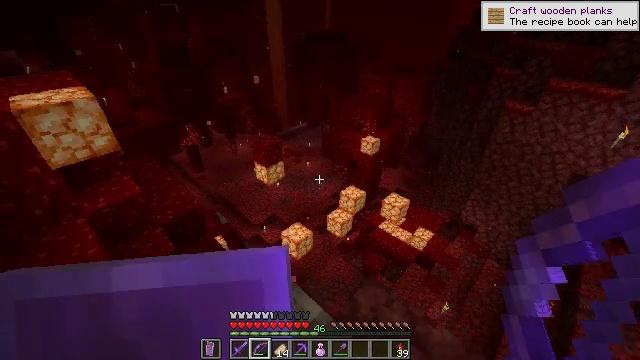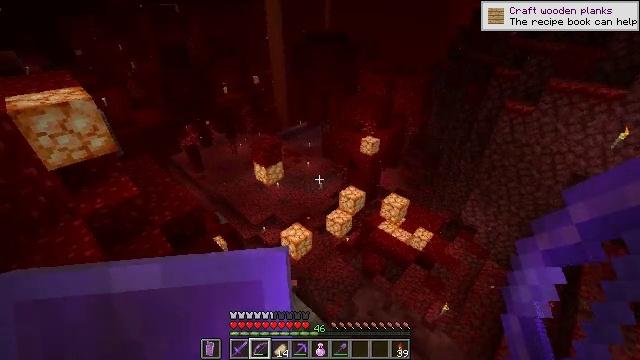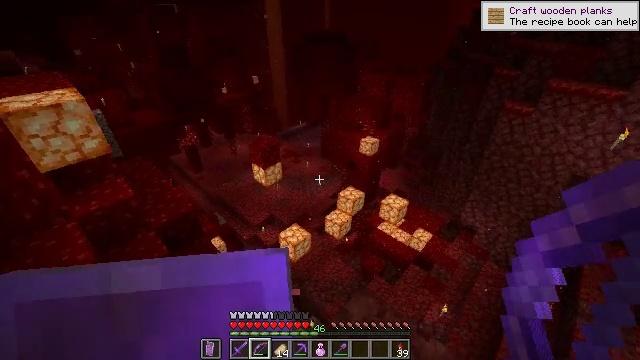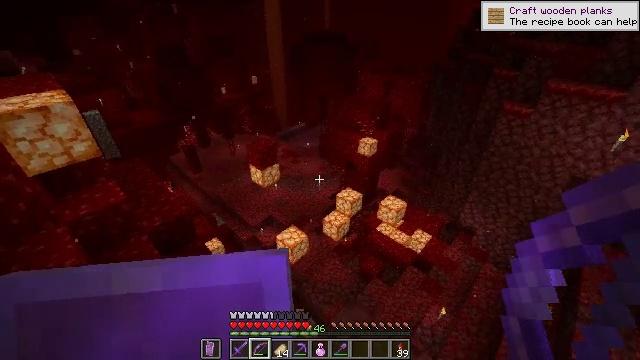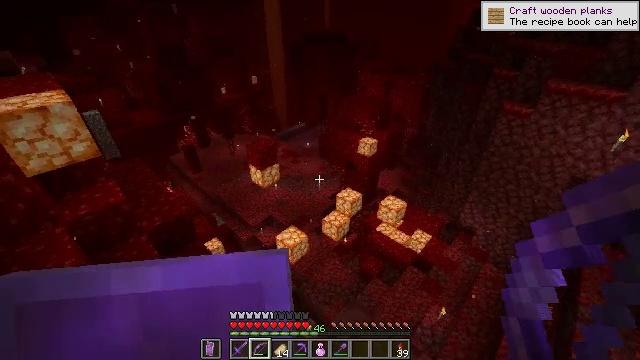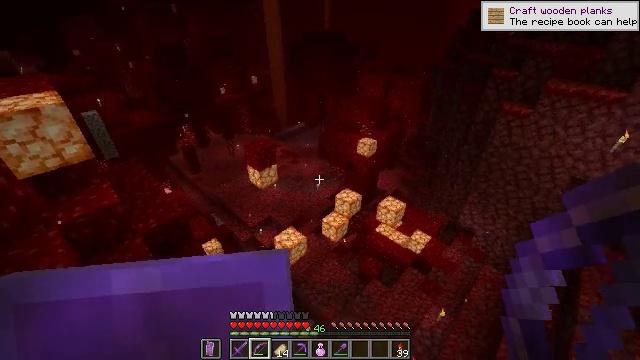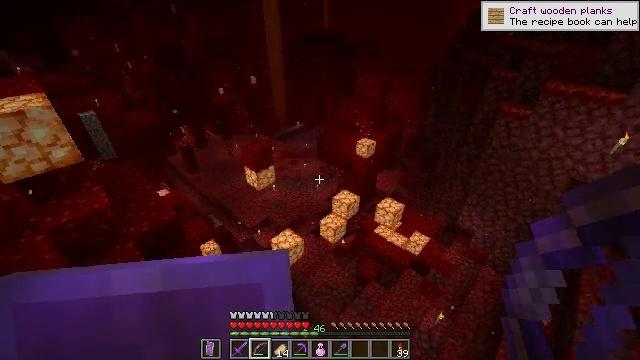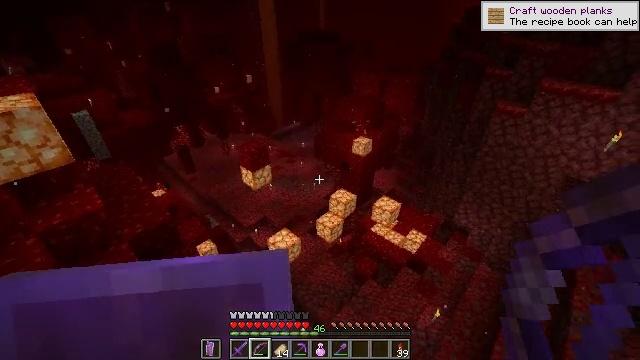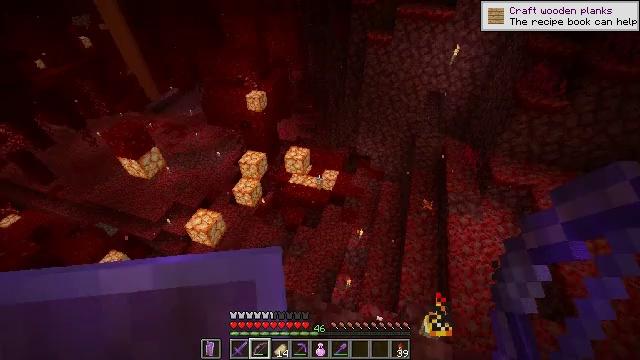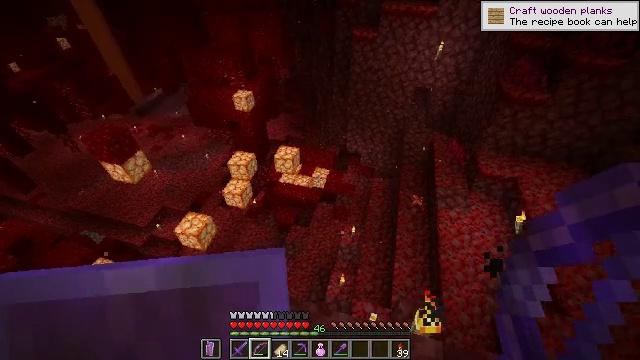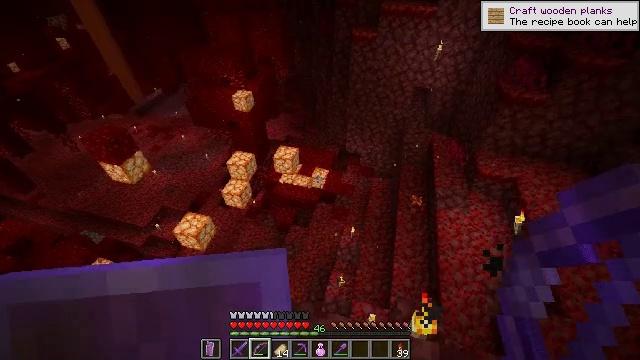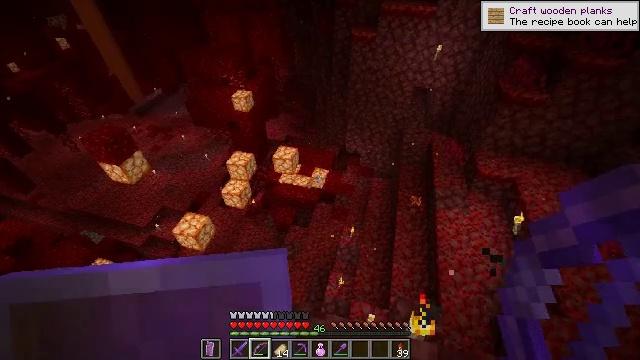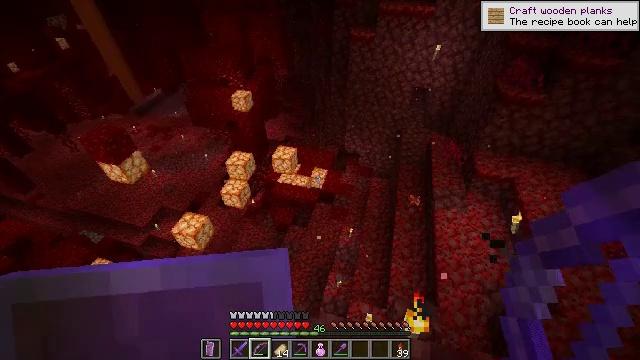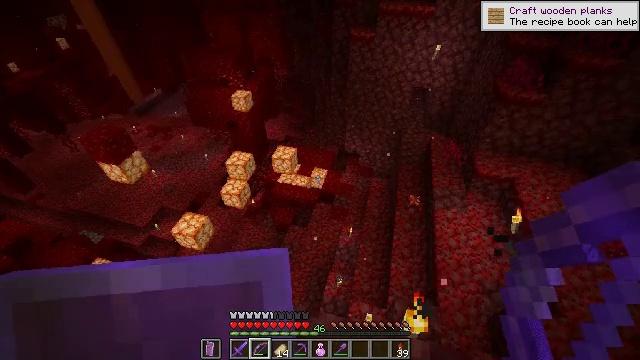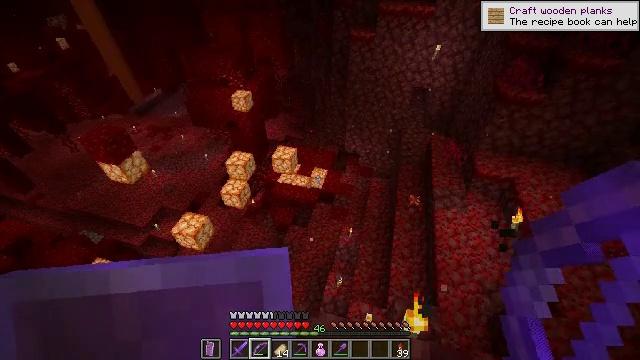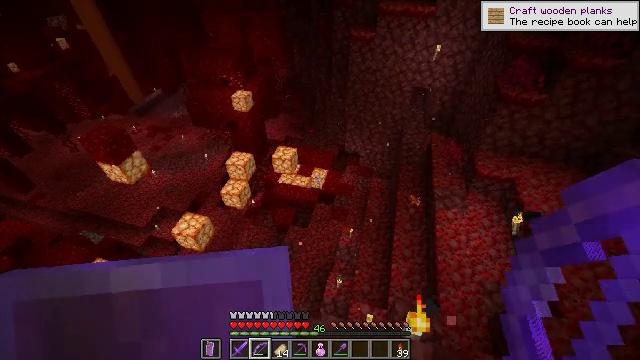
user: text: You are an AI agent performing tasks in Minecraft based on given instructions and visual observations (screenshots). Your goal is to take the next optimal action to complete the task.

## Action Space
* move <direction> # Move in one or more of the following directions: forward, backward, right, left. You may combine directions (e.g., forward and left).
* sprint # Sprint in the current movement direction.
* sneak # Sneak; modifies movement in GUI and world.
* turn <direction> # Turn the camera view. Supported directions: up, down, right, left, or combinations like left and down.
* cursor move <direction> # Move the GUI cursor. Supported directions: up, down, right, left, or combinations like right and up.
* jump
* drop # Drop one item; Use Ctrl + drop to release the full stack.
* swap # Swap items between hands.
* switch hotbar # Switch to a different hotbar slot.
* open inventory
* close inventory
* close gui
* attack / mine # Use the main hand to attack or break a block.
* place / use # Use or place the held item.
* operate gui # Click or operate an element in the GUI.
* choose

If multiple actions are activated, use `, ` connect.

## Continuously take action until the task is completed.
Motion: motion action
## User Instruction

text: craft item air
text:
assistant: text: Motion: move forward and move right, sneak
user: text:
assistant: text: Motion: move forward and move right, sneak
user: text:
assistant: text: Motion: move forward and move right, sneak
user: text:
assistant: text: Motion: move forward and move right, sneak
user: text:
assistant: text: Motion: move forward and move right, sneak
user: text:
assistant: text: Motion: move forward and move right, sneak
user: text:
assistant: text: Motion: move forward and move right, sneak
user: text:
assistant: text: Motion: move forward and move right, sneak, turn right and down
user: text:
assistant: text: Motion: move forward and move right, sneak, turn right
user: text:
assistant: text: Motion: move forward and move right, sneak
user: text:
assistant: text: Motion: move forward and move right, sneak
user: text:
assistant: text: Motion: move forward, sneak
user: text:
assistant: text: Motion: move forward, sneak
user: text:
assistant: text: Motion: move forward, sneak
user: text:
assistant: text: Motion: move forward, sneak
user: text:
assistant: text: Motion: move forward, sneak
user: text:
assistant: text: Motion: move forward, sneak
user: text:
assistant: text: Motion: move forward, sneak
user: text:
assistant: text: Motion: move forward, sneak, turn left
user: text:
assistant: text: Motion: move forward, sneak, turn left and up
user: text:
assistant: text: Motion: move forward and move right, sneak, turn left and up
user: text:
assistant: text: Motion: move forward and move right, sneak, turn left and down
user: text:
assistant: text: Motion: move forward and move right, sneak
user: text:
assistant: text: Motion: move forward and move right, sneak
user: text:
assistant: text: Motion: move forward and move right, sneak
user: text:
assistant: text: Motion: move forward and move right, sneak
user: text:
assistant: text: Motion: move forward and move right, sneak
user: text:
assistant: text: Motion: move forward and move right, sneak
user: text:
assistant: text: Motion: move forward and move right, sneak
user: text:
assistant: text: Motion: move forward and move right, sneak